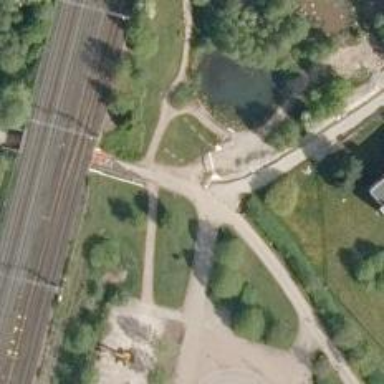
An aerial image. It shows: Cycleway with asphalt surface that also serves as portage way for whitewater activities.